Question: I am creating a demo of math operation like addition, subtraction, multiplication and division using NDK.
I am able to make the library and getting the response from the native code but result is not proper I mean it is random static value.
'''
#include <stdio.h>
#include <jni.h>
jint
Java_com_example_jni_calculator_Calculator_add(JNIEnv* env, jint a, jint b) {
return (jint)(a + b);
}
jint
Java_com_example_jni_calculator_Calculator_substract(JNIEnv* env, jint a, jint b) {
return (jint)(a - b);
}
jint
Java_com_example_jni_calculator_Calculator_multiply(JNIEnv* env, jint a, jint b) {
return (jint)(a * b);
}
jint
Java_com_example_jni_calculator_Calculator_devide(JNIEnv* env, jint a, jint b) {
return (jint)(a / b);
}
'''
class for load library and initiating native methods.
'''
public class Calculator {
static {
System.loadLibrary("Calculator");
}
public native int add(int a, int b);
public native int substract(int a, int b);
public native int multiply(int a, int b);
public native int devide(int a, int b);
}
'''
I am using below code to display result:
'''
int num1 = Integer.parseInt(txtNumber1.getText().toString().trim());
int num2 = Integer.parseInt(txtNumber2.getText().toString().trim());
tvResult.setText(String.format("%1$d + %2$d is equals to %3$d", num1, num2, mCalculator.add(num1, num2)));
'''

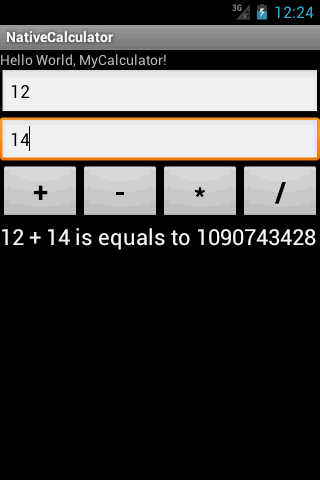
Answer: You are declaring non-static methods and don't pass a reference to "jobject" - that is why you are getting garbage in the return value.
To fix the bug you have to add an extra argument for "jobject" in the native code, just after the "env"argument.